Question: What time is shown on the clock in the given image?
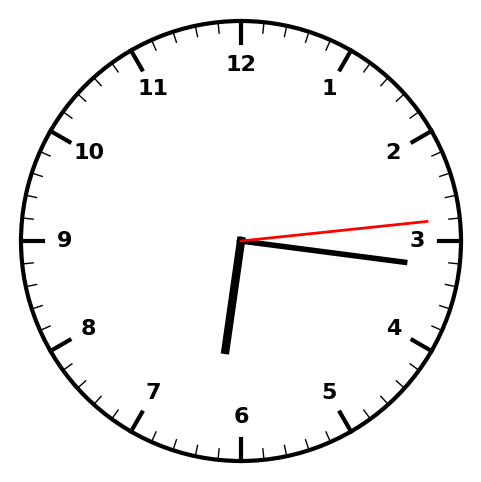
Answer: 06:16:14